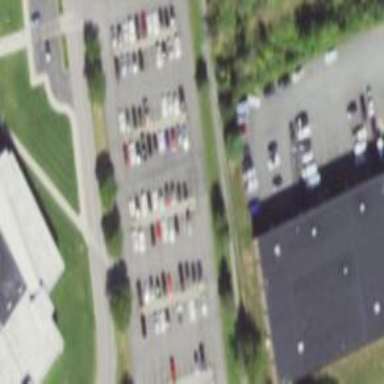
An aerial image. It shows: Parking aisle designated as service road.